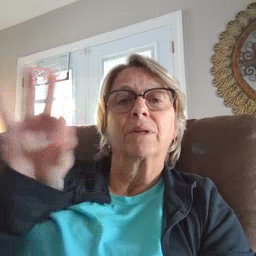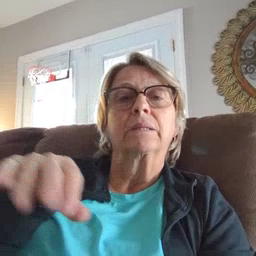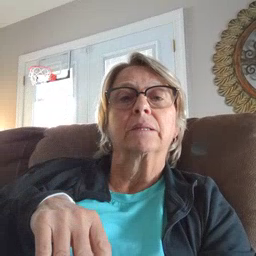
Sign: frenchfries